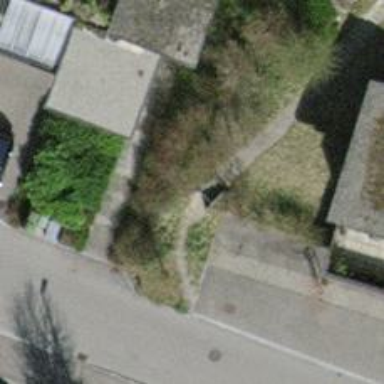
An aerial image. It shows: Road with steps.